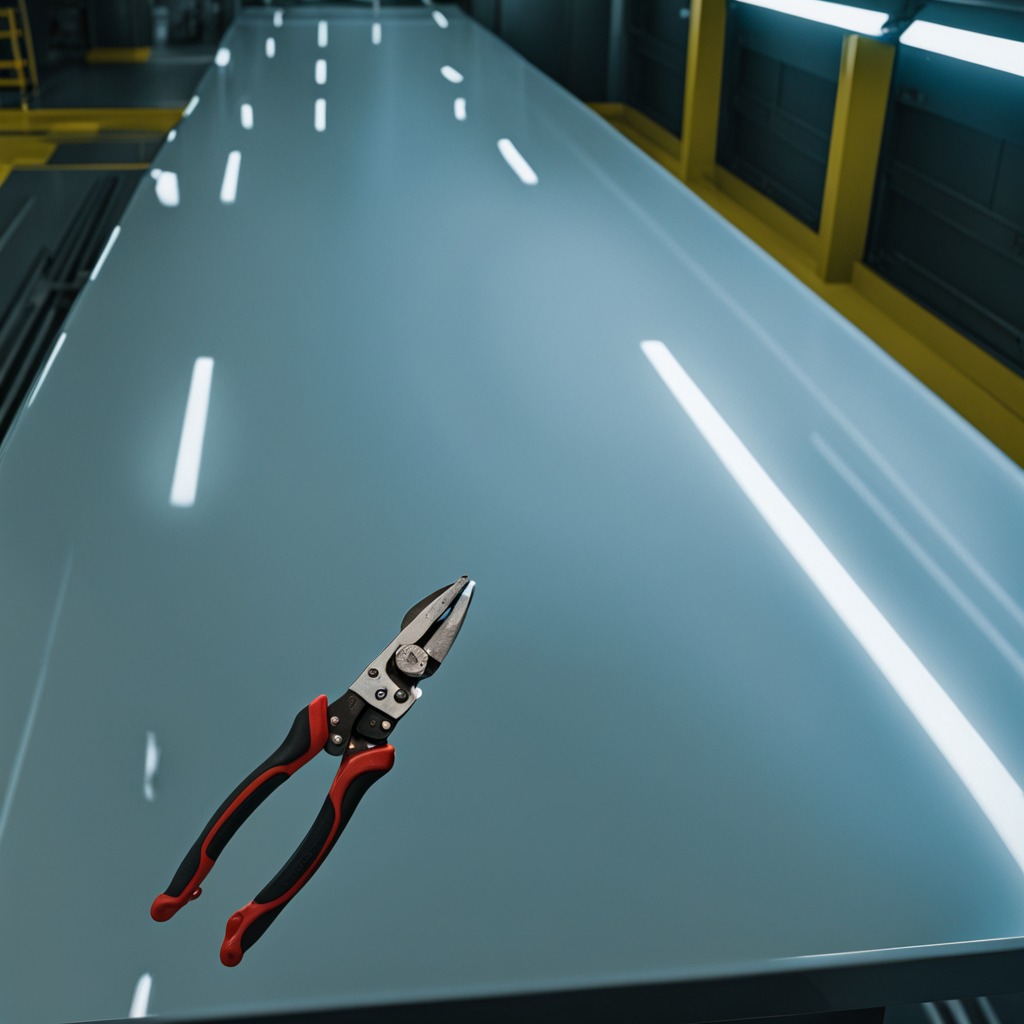
A plier is lying on a high-gloss table in a ship maintenance bay industrial lighting.